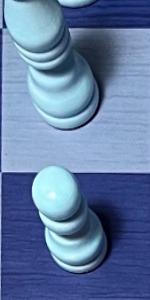
Label: Pawn_White